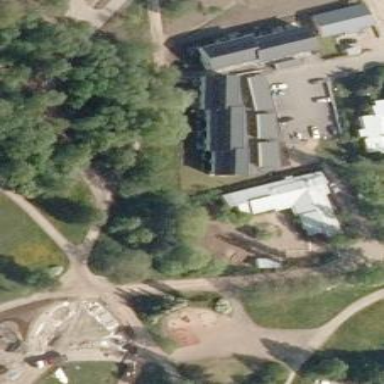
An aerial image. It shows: Kindergarten.